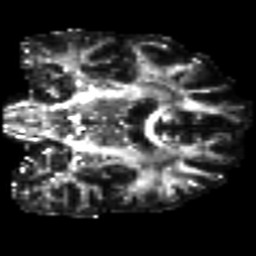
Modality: FA
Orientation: coronal
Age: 25
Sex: male
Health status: healthy
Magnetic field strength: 3 T
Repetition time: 8.4 s
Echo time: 0.0926 s